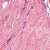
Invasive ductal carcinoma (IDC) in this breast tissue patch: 0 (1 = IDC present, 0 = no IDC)